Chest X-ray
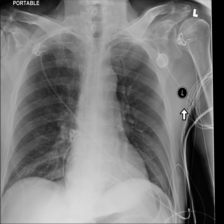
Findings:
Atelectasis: negative
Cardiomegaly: negative
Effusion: negative
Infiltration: negative
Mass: negative
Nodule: negative
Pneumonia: negative
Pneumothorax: negative
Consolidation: negative
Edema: negative
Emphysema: negative
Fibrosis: negative
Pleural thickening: negative
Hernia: negative